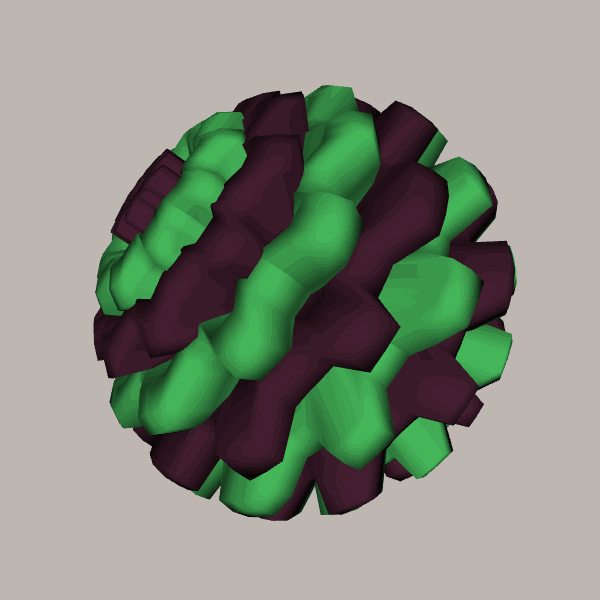
Background: light